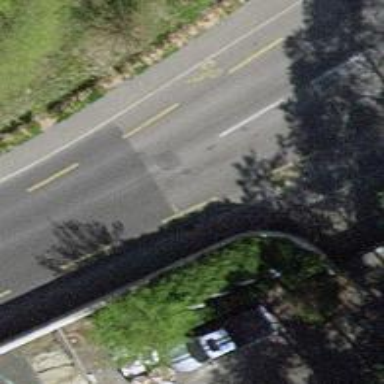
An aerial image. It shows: Secondary road with asphalt surface and designated cycle lane.